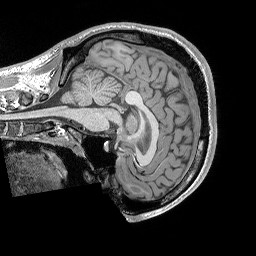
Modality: T1w
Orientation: sagittal
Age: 22
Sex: male
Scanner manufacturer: siemens
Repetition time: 2.25 s
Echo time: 0.00302 s